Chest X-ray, AP view. Patient: 38 years old, sex F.
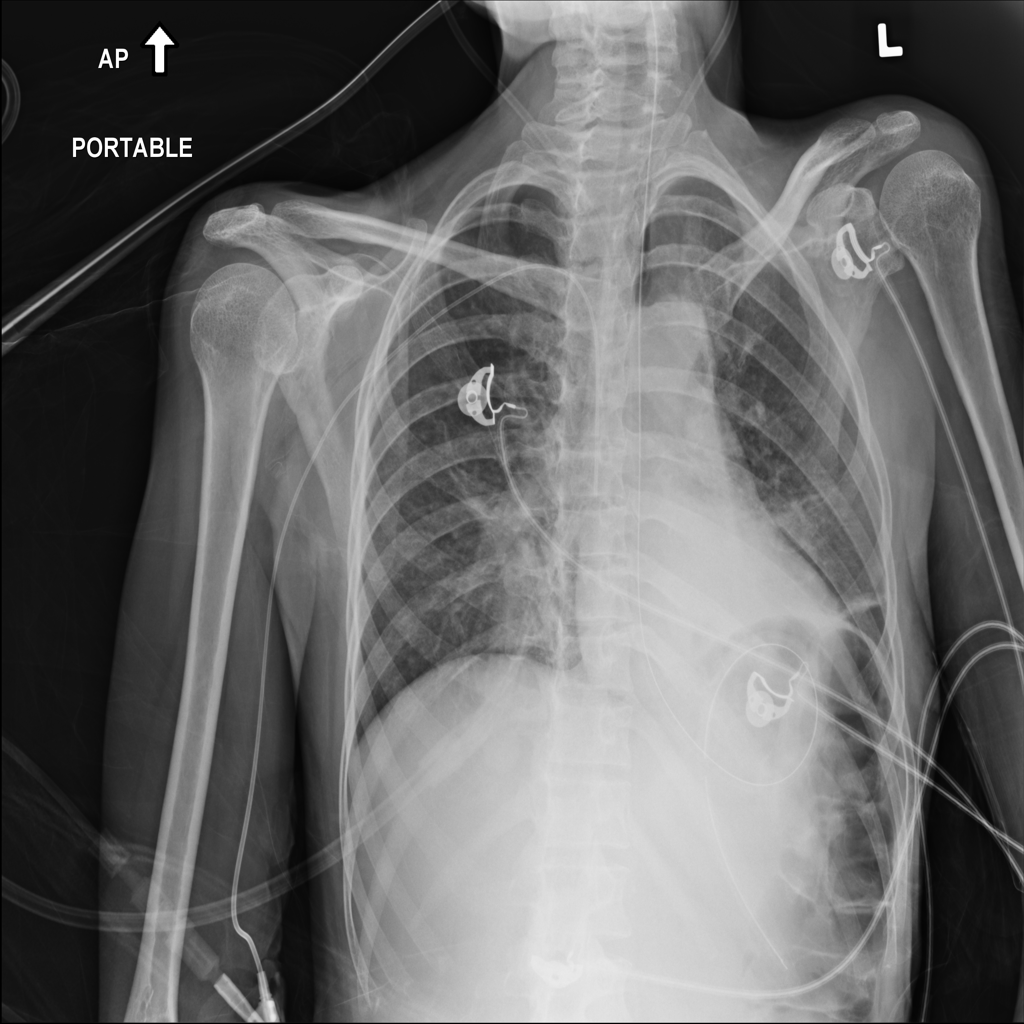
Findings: Atelectasis